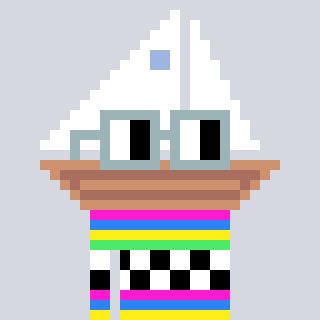
a pixel art character with square dark gray glasses, a sailboat-shaped head and a bluegrey-colored body on a cool background